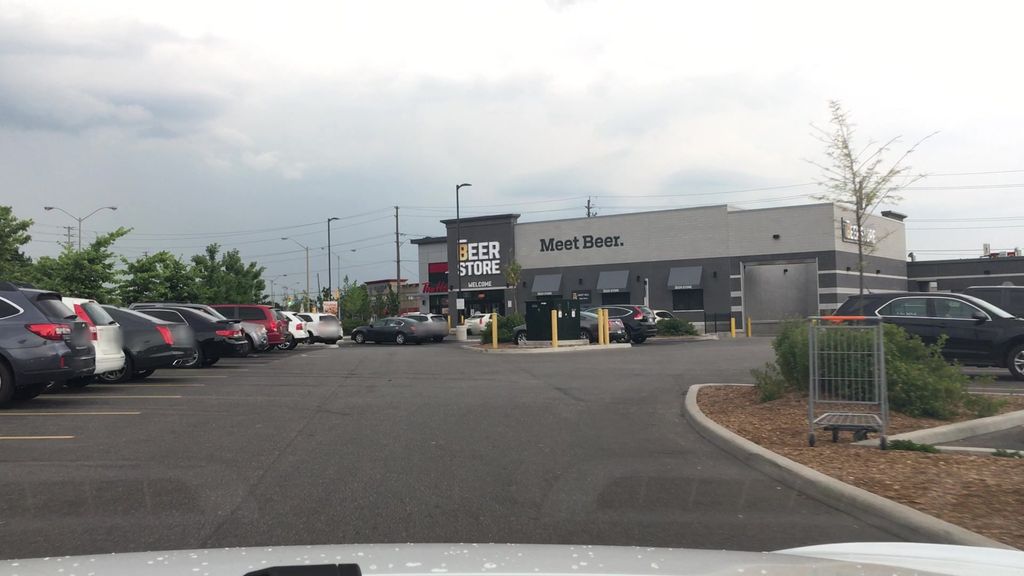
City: toronto